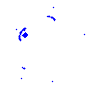
Particle: electron